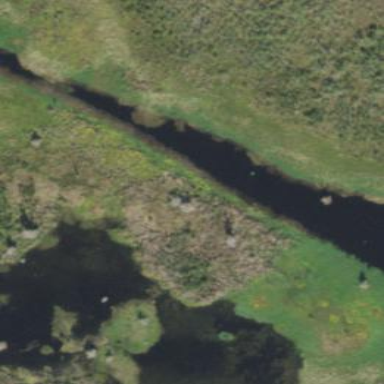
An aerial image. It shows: Marshy wetland area.